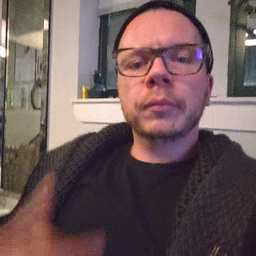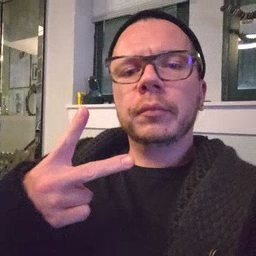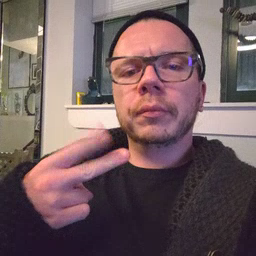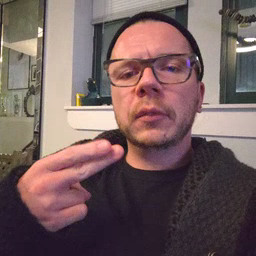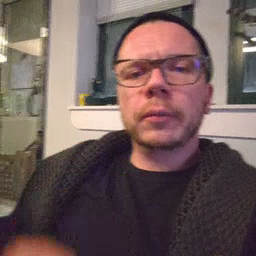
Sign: scissors